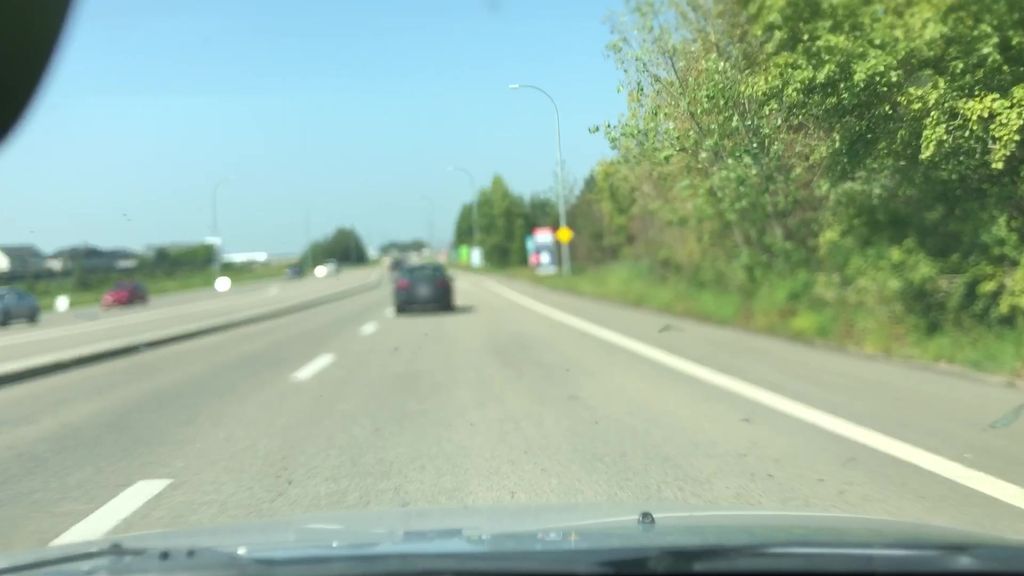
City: edmonton